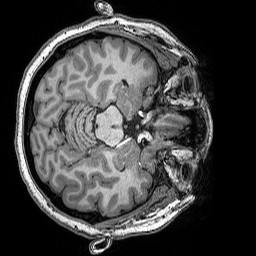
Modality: T1w
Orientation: axial
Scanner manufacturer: siemens
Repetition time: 2.5 s
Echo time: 0.00341 s